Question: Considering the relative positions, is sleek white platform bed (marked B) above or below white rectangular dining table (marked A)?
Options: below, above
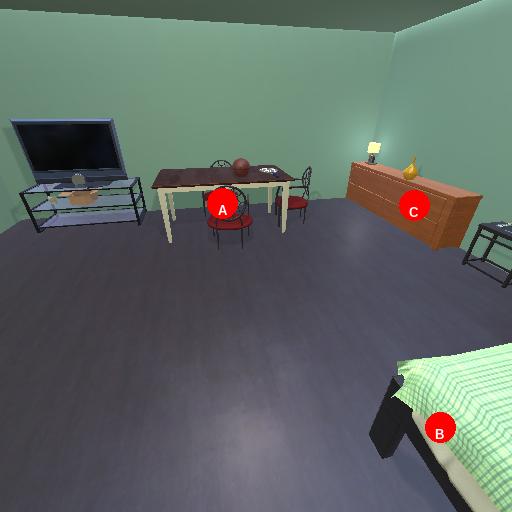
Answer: below